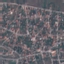
Land use / land cover: Residential